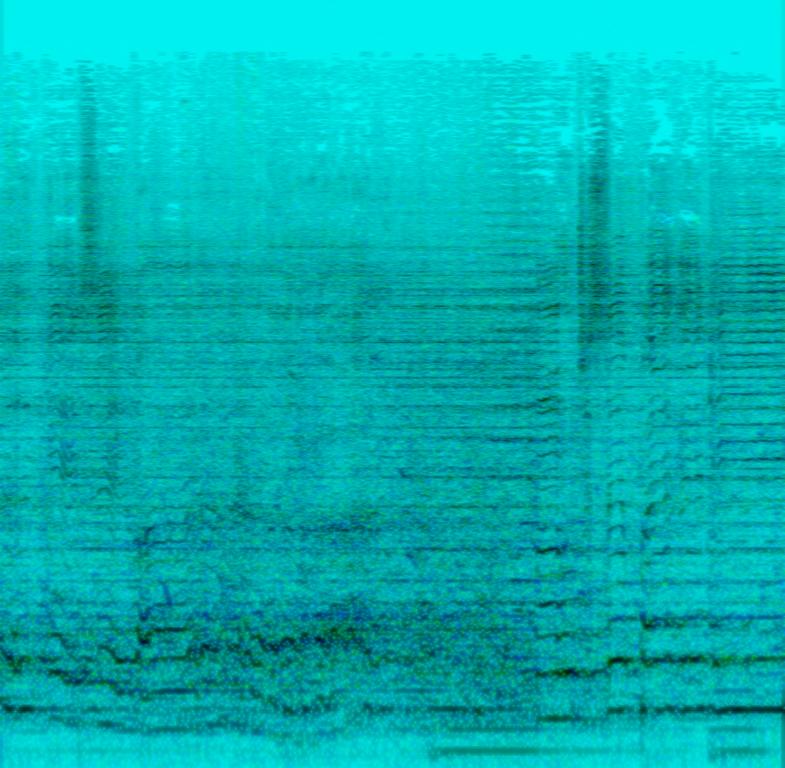
A male voice is singing in the mid-range with a lot of vibrato on some notes along with a shrutibox playing one chord. Here and there you can hear some hits of a tabla. The recording is full of voices talking in the background. This seems to be an amateur recording. This song may be playing at a concert with people sitting in chairs.